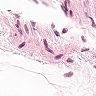
Metastatic tissue present: no